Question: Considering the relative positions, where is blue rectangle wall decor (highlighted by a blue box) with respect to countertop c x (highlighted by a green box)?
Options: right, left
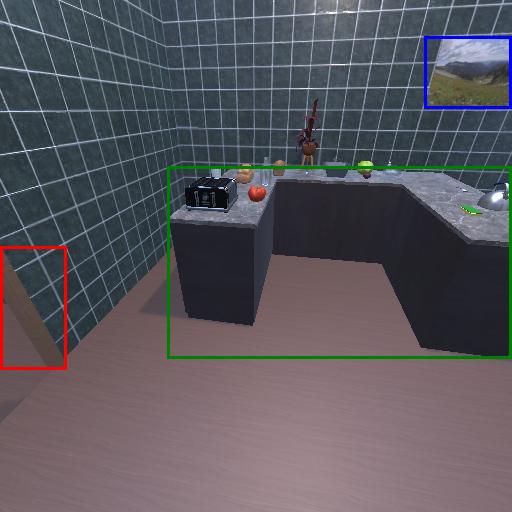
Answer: right